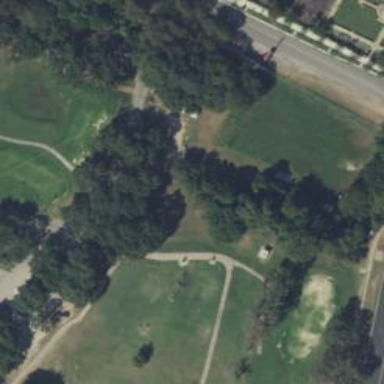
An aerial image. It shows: Path used for both walking and golf.